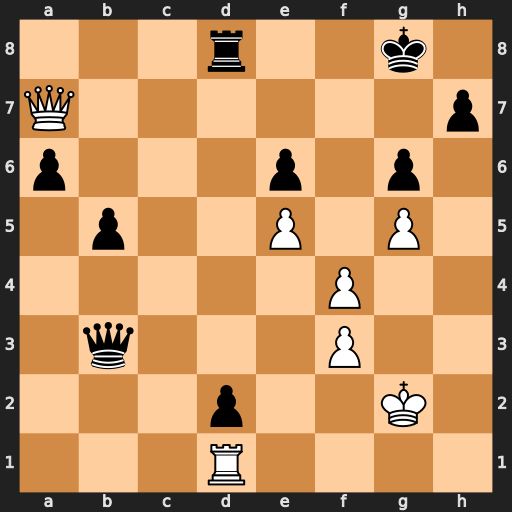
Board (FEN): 3r2k1/Q6p/p3p1p1/1p2P1P1/5P2/1q3P2/3p2K1/3R4
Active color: w
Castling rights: -
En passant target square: -
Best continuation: Rh1 Qxf3+ Kxf3 d1=Q+ Rxd1